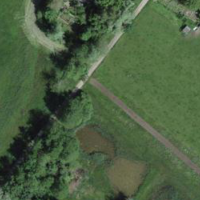
EUNIS habitat code: 25
Species observed at this site:
Echinochloa crus-galli
Coccinella septempunctata